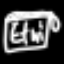
Label: squiggle